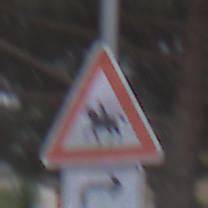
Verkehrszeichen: ReiterRechts
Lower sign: RichtungsangabeDurchPfeile5
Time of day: MorningAfternoon
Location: Outdoor (Urban)
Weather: Overcast
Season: NotSpecified
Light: Natural